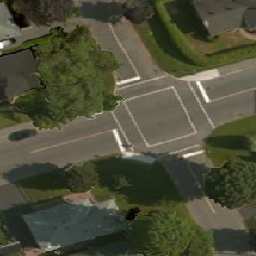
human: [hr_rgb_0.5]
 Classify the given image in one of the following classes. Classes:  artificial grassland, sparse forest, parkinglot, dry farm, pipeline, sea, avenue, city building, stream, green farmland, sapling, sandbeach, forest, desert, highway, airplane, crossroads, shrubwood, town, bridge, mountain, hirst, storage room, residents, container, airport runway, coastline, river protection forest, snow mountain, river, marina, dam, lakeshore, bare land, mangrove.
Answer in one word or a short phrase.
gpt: crossroads